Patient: sex F, age 74
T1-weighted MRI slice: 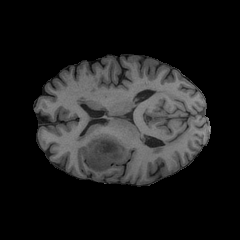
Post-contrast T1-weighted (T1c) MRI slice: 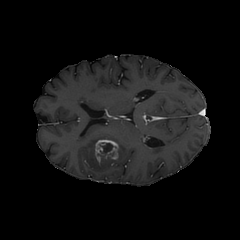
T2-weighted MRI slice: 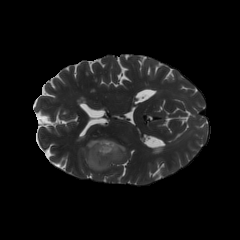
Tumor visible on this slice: yes
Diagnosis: Glioblastoma, IDH-wildtype
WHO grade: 4